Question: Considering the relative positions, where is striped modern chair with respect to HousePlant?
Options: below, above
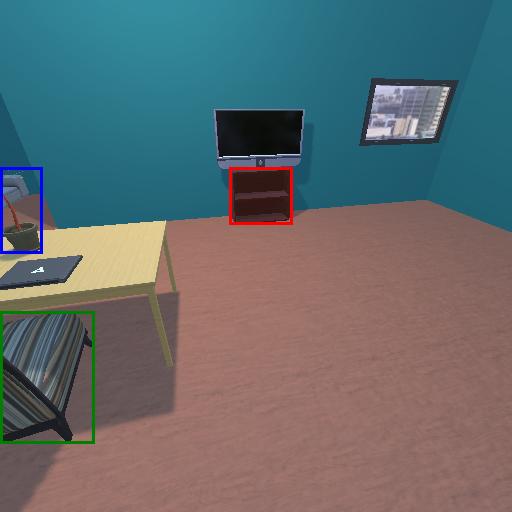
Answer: below